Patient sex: F
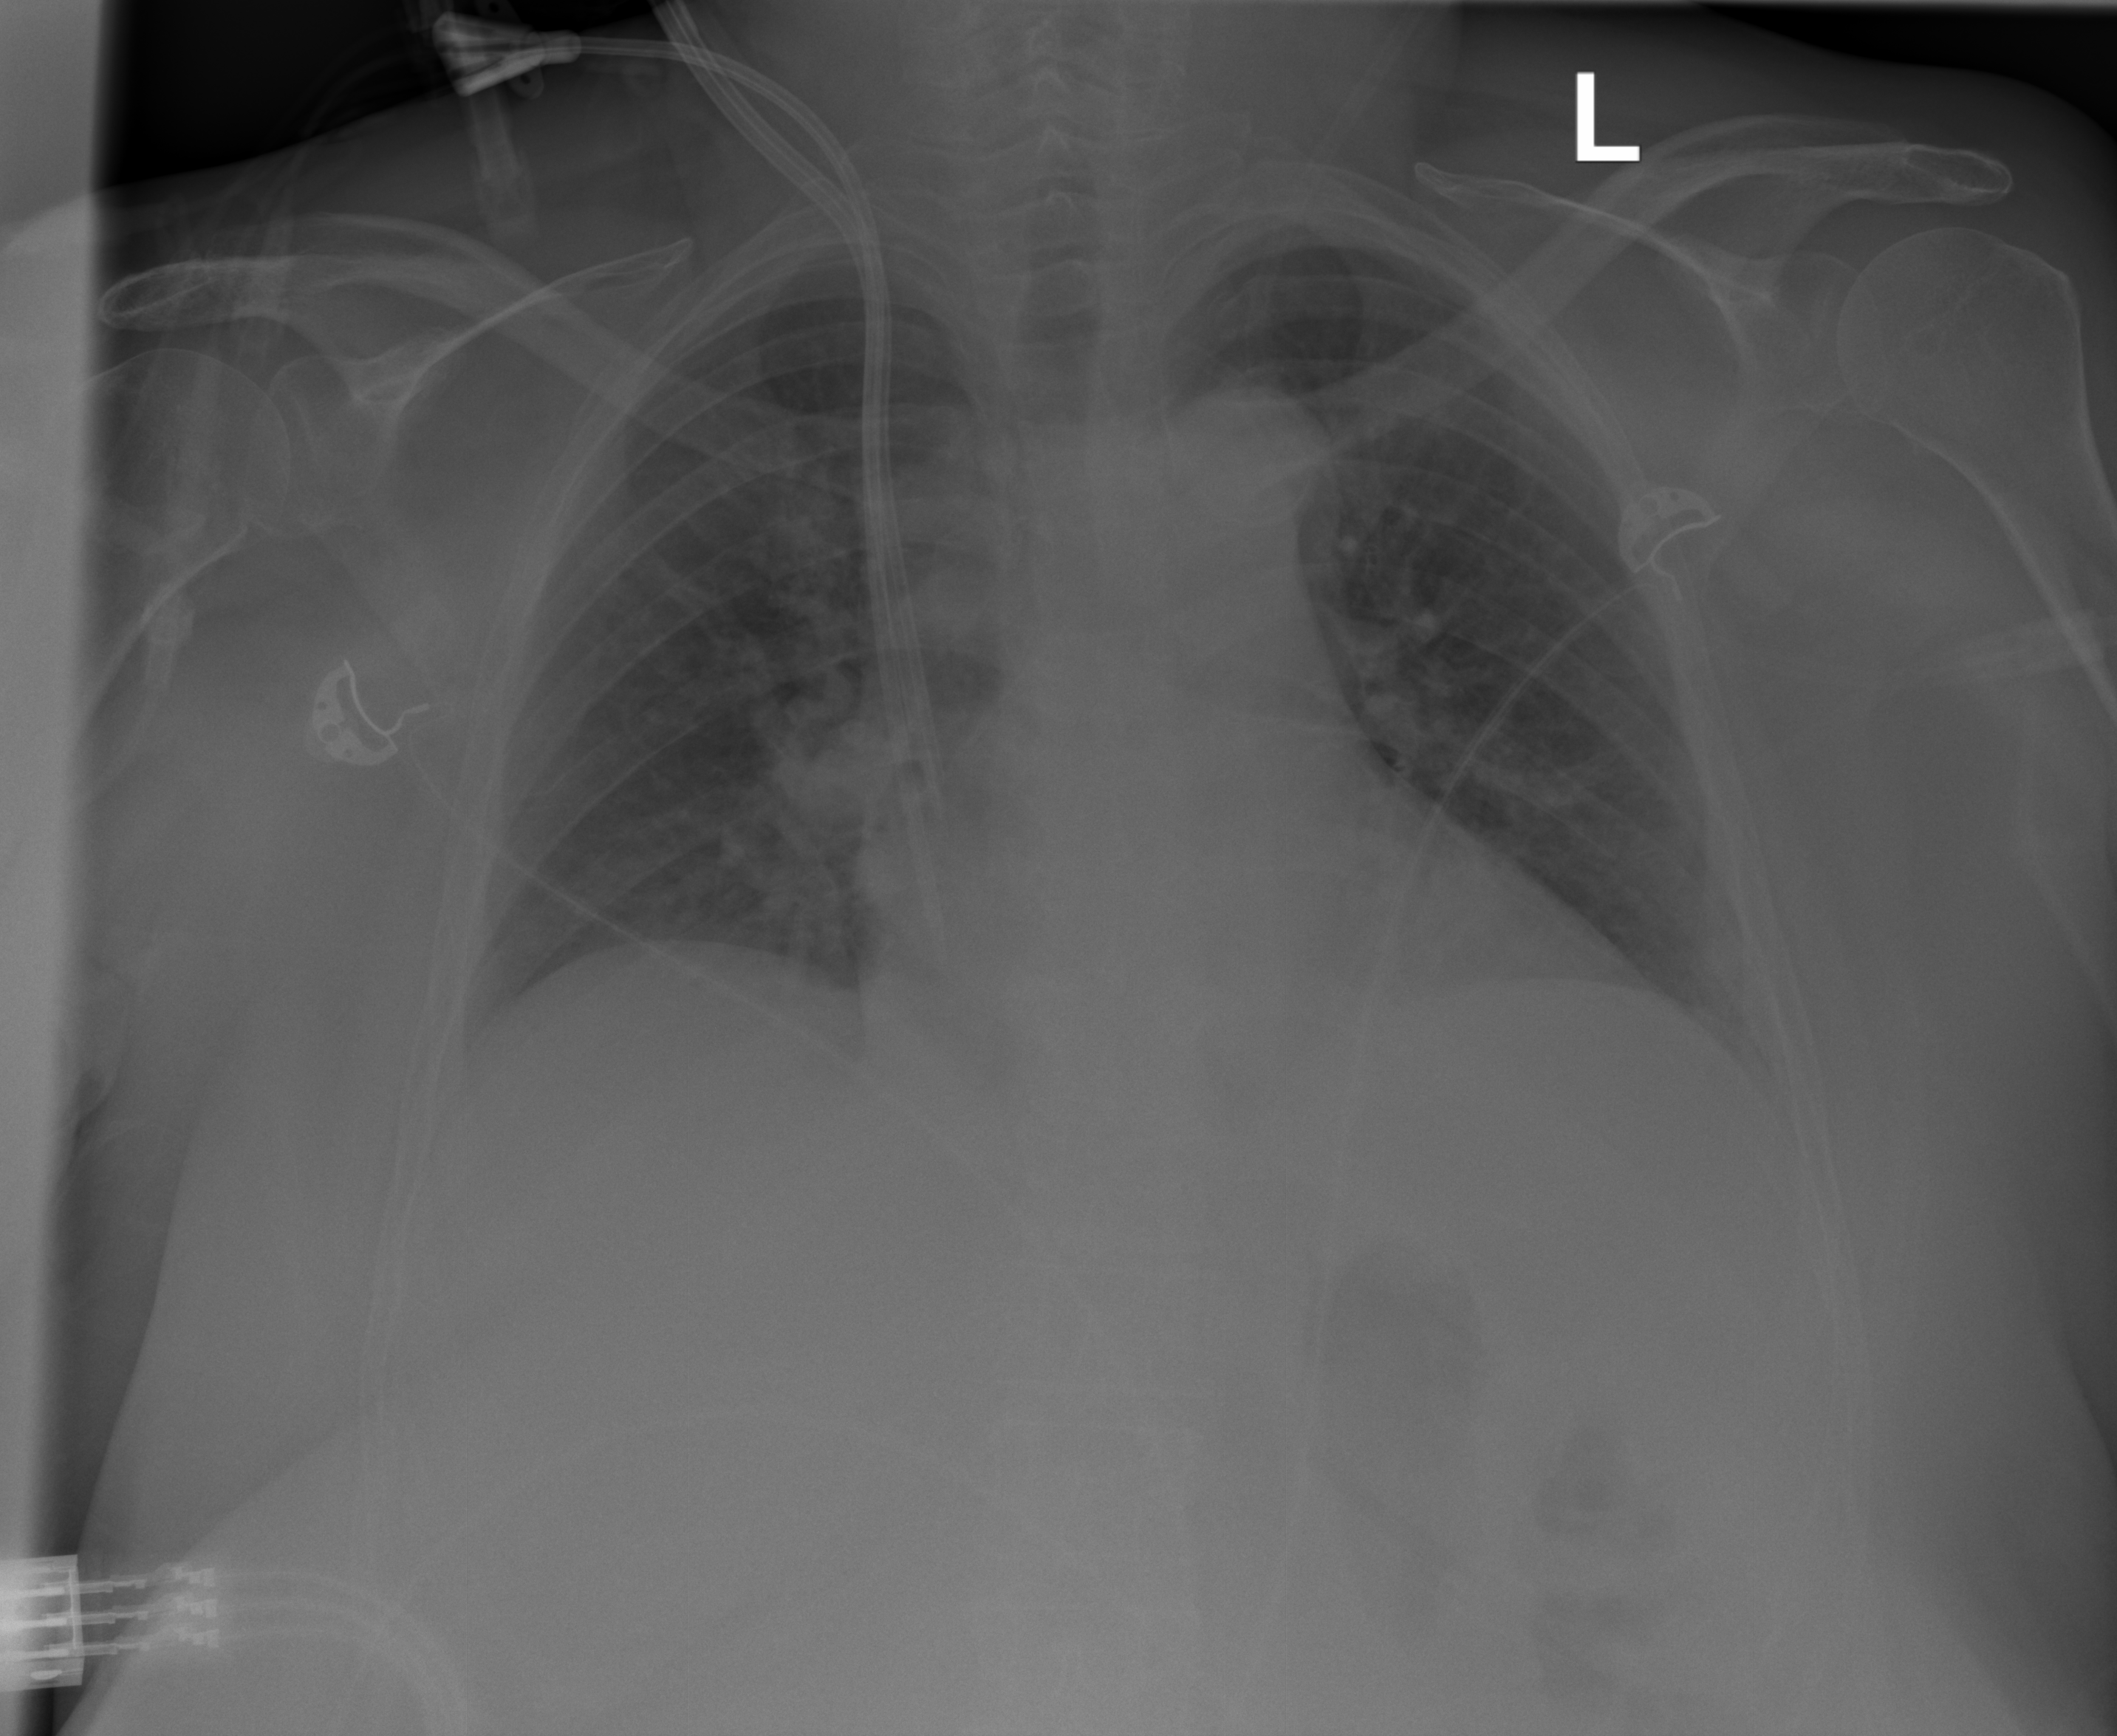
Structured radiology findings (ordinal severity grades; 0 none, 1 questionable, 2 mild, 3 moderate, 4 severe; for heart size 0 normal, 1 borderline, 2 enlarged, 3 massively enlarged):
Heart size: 1
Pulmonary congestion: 2
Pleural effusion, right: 0
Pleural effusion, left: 0
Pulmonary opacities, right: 2
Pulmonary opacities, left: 0
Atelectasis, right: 2
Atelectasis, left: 2